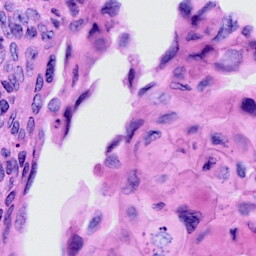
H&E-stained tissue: Cervix